Interaction volume radius: 5 \u00c5
Interaction volume height: 10 \u00c5
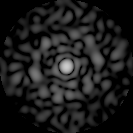
Disorder parameter: 0.8592